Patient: sex M, age 67
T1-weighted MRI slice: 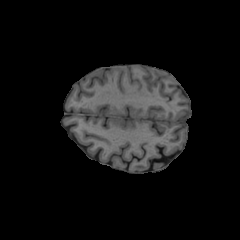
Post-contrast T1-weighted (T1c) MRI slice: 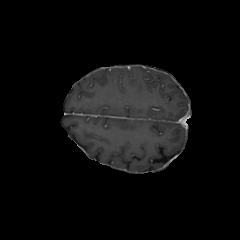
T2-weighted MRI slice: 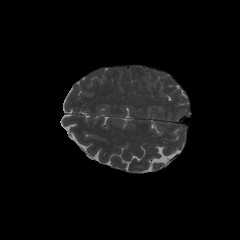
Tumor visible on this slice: no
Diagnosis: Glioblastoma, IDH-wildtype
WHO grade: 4